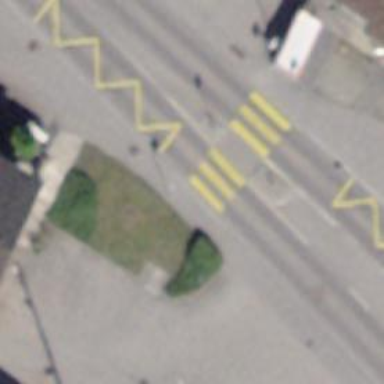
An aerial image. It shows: Marked zebra crossing with island.